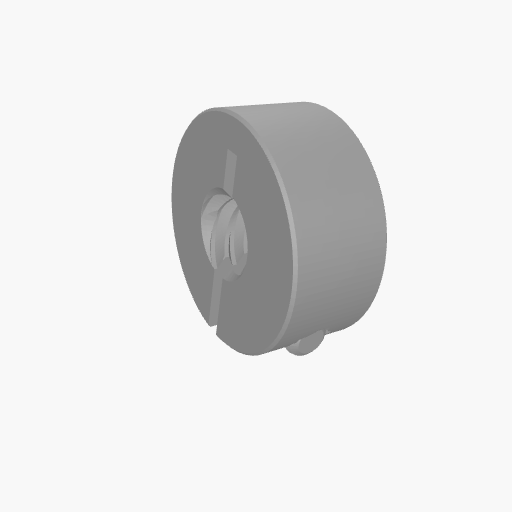
Part: LeadScrewClampingCollar